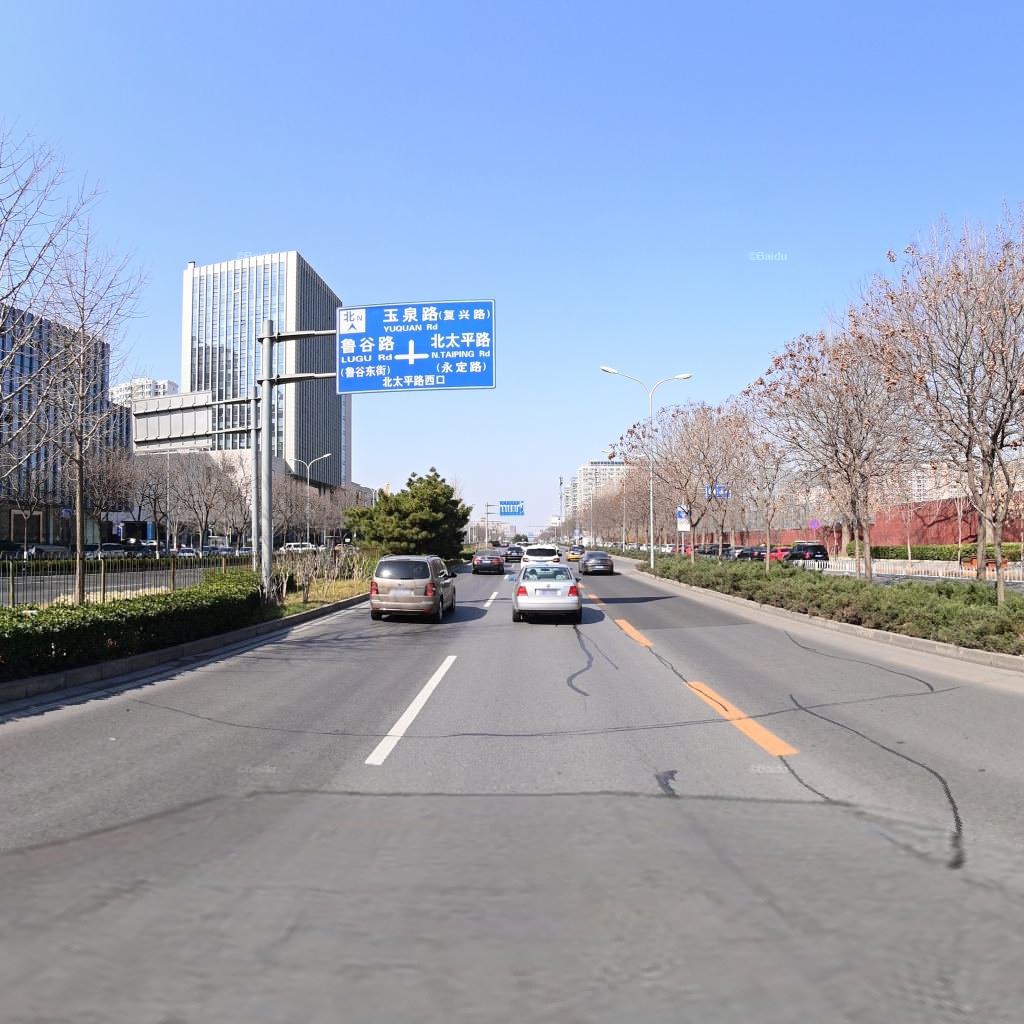
Region: Haidian
Road damage annotations: longitudinal patch, longitudinal patch, longitudinal patch, longitudinal patch, longitudinal patch, longitudinal patch, longitudinal patch, transverse patch